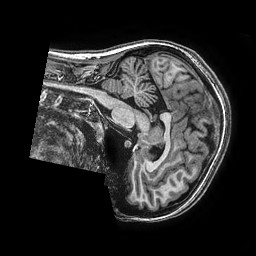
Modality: T1w
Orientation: sagittal
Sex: female
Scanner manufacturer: ge
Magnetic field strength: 3 T
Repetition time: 0.0077 s
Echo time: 0.003436 s